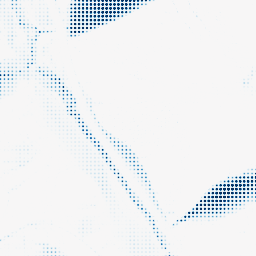
Category: morphological
Decomposition family: morphological_ellipse
Decomposition parameters: operation: closing
width: 50
height: 5
Upsampling method: sinc_blackman
Upsampling parameters: scale: 8
kernel_size: 4
Upsampling scale: 8